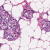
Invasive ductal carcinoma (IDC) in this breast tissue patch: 1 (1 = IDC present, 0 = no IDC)